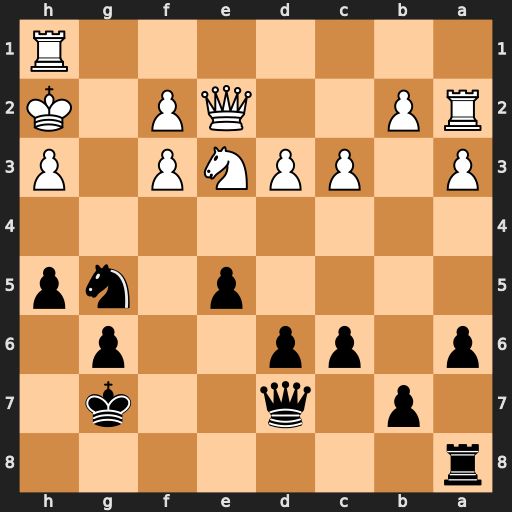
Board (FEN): r7/1p1q2k1/p1pp2p1/4p1np/8/P1PPNP1P/RP2QP1K/7R
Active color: b
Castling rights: -
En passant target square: -
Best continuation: Qxh3+ Kg1 Nxf3+ Qxf3 Qxf3